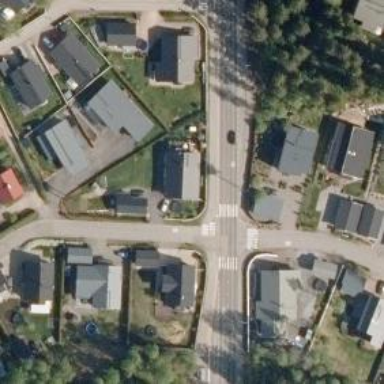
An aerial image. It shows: Uncontrolled crossing on the road.